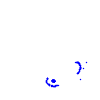
Particle: kaon